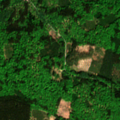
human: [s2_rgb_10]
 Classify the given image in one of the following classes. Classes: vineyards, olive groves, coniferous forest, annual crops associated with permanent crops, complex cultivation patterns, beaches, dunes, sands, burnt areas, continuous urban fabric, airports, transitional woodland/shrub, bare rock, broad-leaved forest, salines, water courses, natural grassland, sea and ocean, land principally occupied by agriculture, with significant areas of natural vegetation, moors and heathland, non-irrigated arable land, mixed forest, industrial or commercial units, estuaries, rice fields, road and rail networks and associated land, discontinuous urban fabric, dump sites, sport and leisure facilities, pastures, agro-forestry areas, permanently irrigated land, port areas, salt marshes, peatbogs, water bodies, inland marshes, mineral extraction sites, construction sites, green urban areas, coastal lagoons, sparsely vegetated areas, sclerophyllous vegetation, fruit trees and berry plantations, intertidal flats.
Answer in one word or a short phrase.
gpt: broad-leaved forest, mixed forest